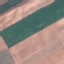
Land use / land cover: AnnualCrop